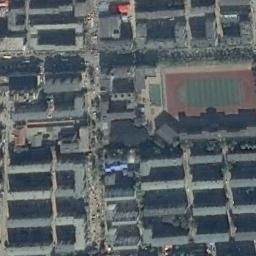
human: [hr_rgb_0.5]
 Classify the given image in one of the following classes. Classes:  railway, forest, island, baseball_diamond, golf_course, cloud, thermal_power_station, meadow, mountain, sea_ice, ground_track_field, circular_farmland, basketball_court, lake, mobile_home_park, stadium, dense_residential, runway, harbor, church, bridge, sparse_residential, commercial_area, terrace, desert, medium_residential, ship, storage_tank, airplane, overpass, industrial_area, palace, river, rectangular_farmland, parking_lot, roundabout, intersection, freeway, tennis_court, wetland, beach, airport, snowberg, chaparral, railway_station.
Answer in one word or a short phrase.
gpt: ground_track_field